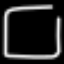
Label: square